Question: I want to create a drop down using ng-options in my html. I've seen several references on the matter and given the differences in data structure, variables etc. I do not understand how to transfer the information from my Parse backend to the drop down in the html front end.
Here is an snippet of the html I'm running:
'''
<div class="form-group" ng-repeat="category in allCategories.primary">
<select ng-model="category.primary" ng-options="bizCategories.primary for bizCategories in allCategories"></select>
</div>
'''
Here is the Javascript that goes with it:
'''
var Categories = Parse.Object.extend("bizCategories");
var categories = new Categories();
$scope.primarySelect = function() {
var primary = new Parse.Query(Categories);
primary.find({
success:function(list){
$scope.allCategories = list;
}
})
}
'''
The Parse database has a collection called bizCategories with a column called primary which has a one word string in each row.
Here is a picture of primary in the bizCategories collection:

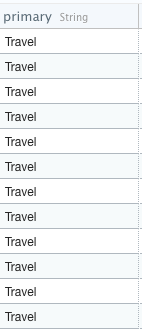
Answer: The issue is that Parse objects require you to use the 'get('columnName')' function to read values, whereas Angular works best with plain objects.
What I've done is map my Parse objects to simple objects using the Underscore library as follows:
'''
$scope.primarySelect = function() {
var primary = new Parse.Query(Categories);
primary.find({
success:function(list){
$scope.allCategories = _(list).map(function(item) {
return {
// not sure if you need the ID, remove this line if you don't
id: item.id,
primary: item.get('primary'),
// add any other properties you need here
};
});
}
});
}
'''
You could also tell Underscore to reduce it to a unique list if needed (which you would have to do after mapping).
Oh also you should set ng-model to something in your scope you want to hold the selected object (e.g. ng-model="selectedPrimary"). If instead you just want the selected text let me know and I'll give you a sample of how that would look.